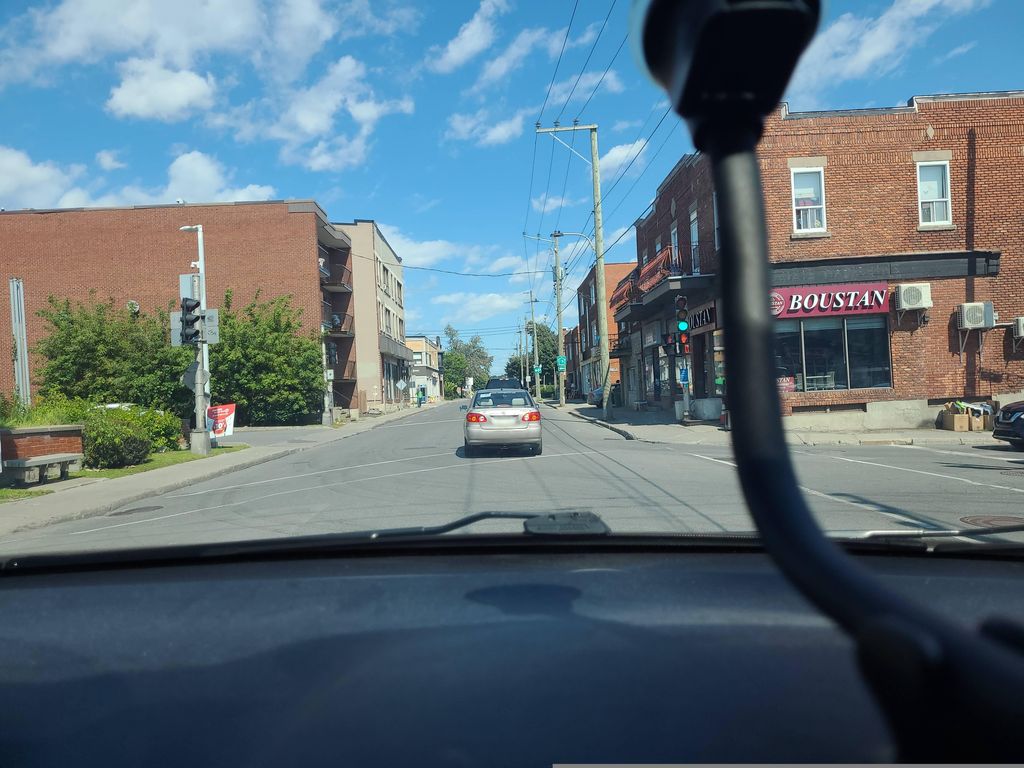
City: montreal